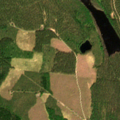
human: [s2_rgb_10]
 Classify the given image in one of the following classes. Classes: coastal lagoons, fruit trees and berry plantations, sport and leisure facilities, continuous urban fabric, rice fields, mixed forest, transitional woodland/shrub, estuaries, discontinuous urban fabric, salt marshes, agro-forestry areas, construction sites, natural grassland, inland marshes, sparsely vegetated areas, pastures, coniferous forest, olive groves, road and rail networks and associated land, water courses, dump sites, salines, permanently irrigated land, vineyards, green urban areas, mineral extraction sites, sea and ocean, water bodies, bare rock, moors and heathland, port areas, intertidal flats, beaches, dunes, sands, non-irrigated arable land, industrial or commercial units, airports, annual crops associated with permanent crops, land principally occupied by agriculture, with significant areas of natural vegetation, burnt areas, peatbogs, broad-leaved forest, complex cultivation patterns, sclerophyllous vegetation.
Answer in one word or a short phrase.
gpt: coniferous forest, transitional woodland/shrub